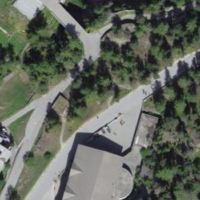
EUNIS habitat code: 54
Species observed at this site:
Lysandra coridon
Motacilla cinerea
Primula hirsuta
Turdus pilaris
Fringilla coelebs
Parnassius apollo
Ptyonoprogne rupestris
Motacilla alba
Delichon urbicum